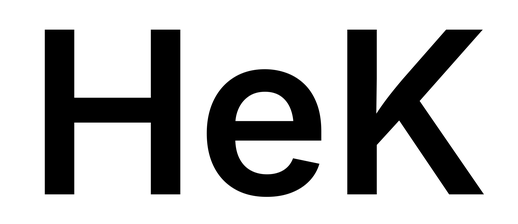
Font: Inter_SemiBold